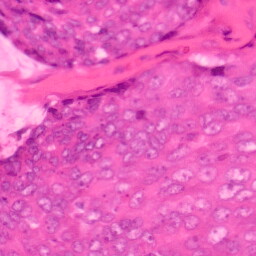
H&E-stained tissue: Colon